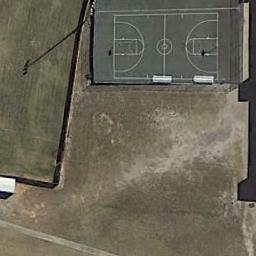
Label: basketball_court